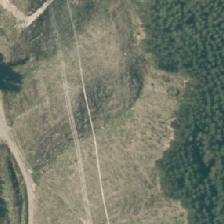
Land cover: harvested_forest